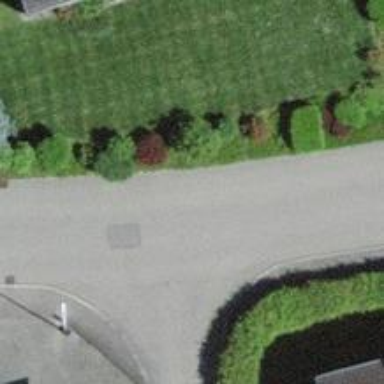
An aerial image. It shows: Residential road with asphalt surface and sidewalk on the left.